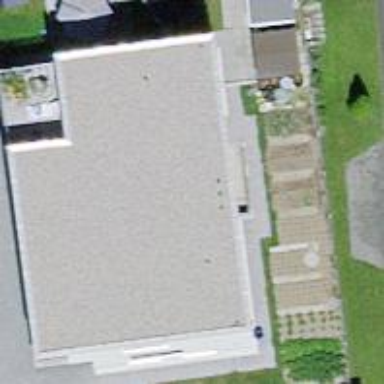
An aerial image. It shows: Residential building.